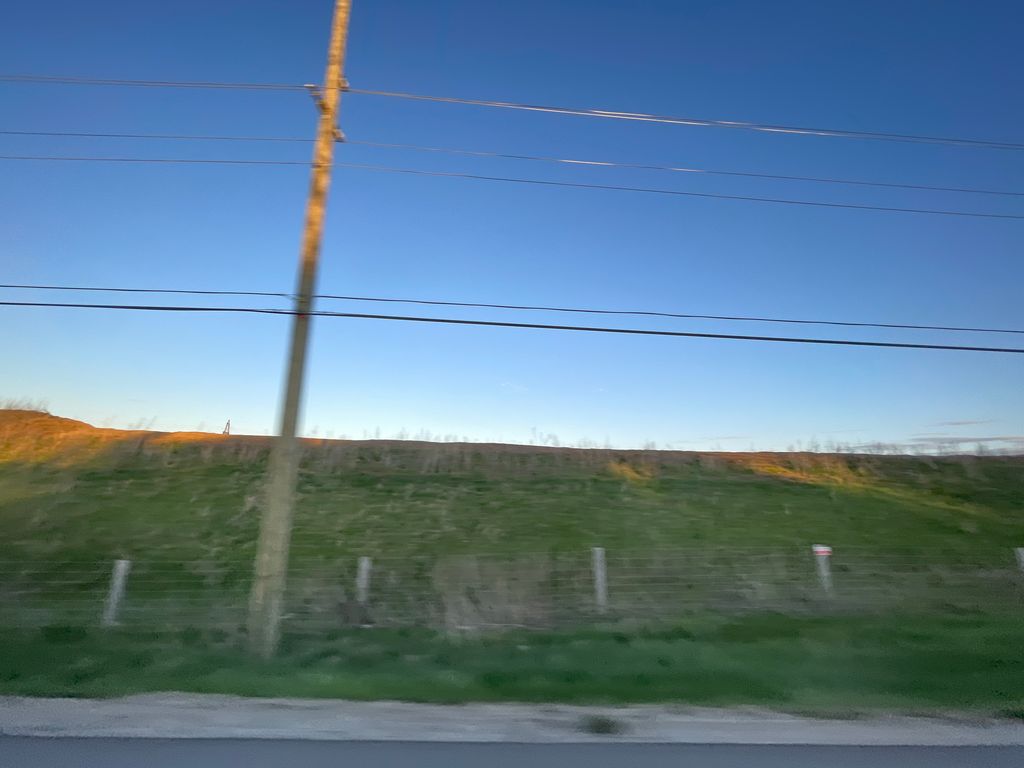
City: kitchener-waterloo